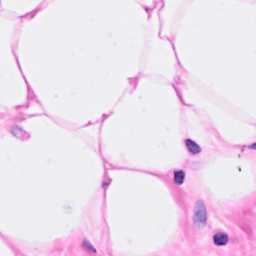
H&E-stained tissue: Breast